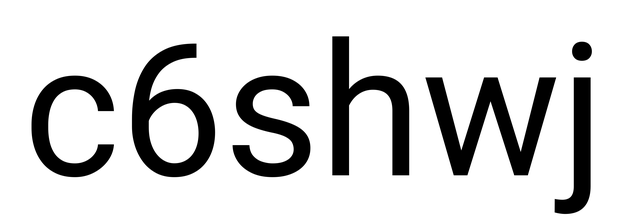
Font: Roboto_Regular